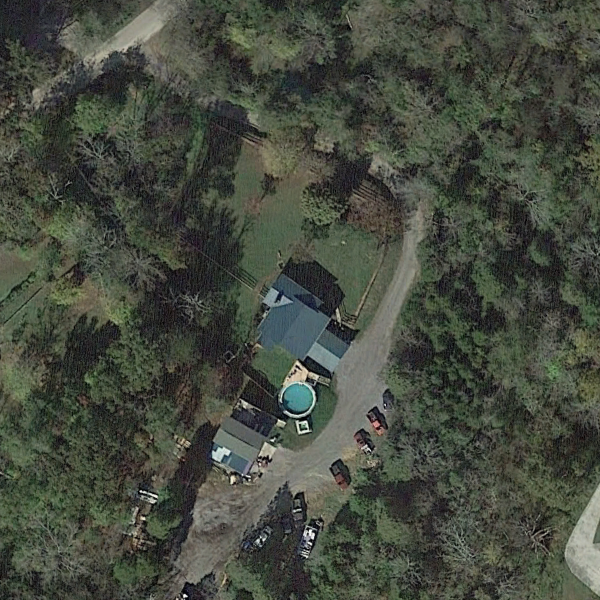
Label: SparseResidential